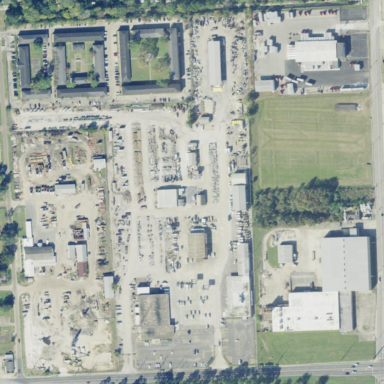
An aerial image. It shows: Industrial area.